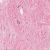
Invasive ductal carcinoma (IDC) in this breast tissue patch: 0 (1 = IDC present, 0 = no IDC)